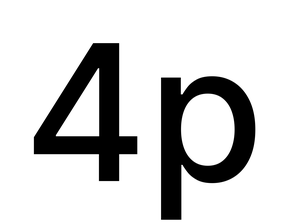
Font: Inter_Medium